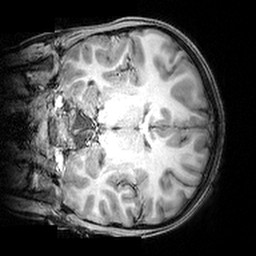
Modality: T1w
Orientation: coronal
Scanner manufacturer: siemens
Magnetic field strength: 3 T
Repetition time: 1.9 s
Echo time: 0.00397 s